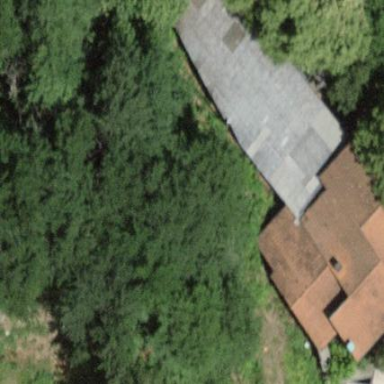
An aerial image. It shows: Shed building.